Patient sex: M
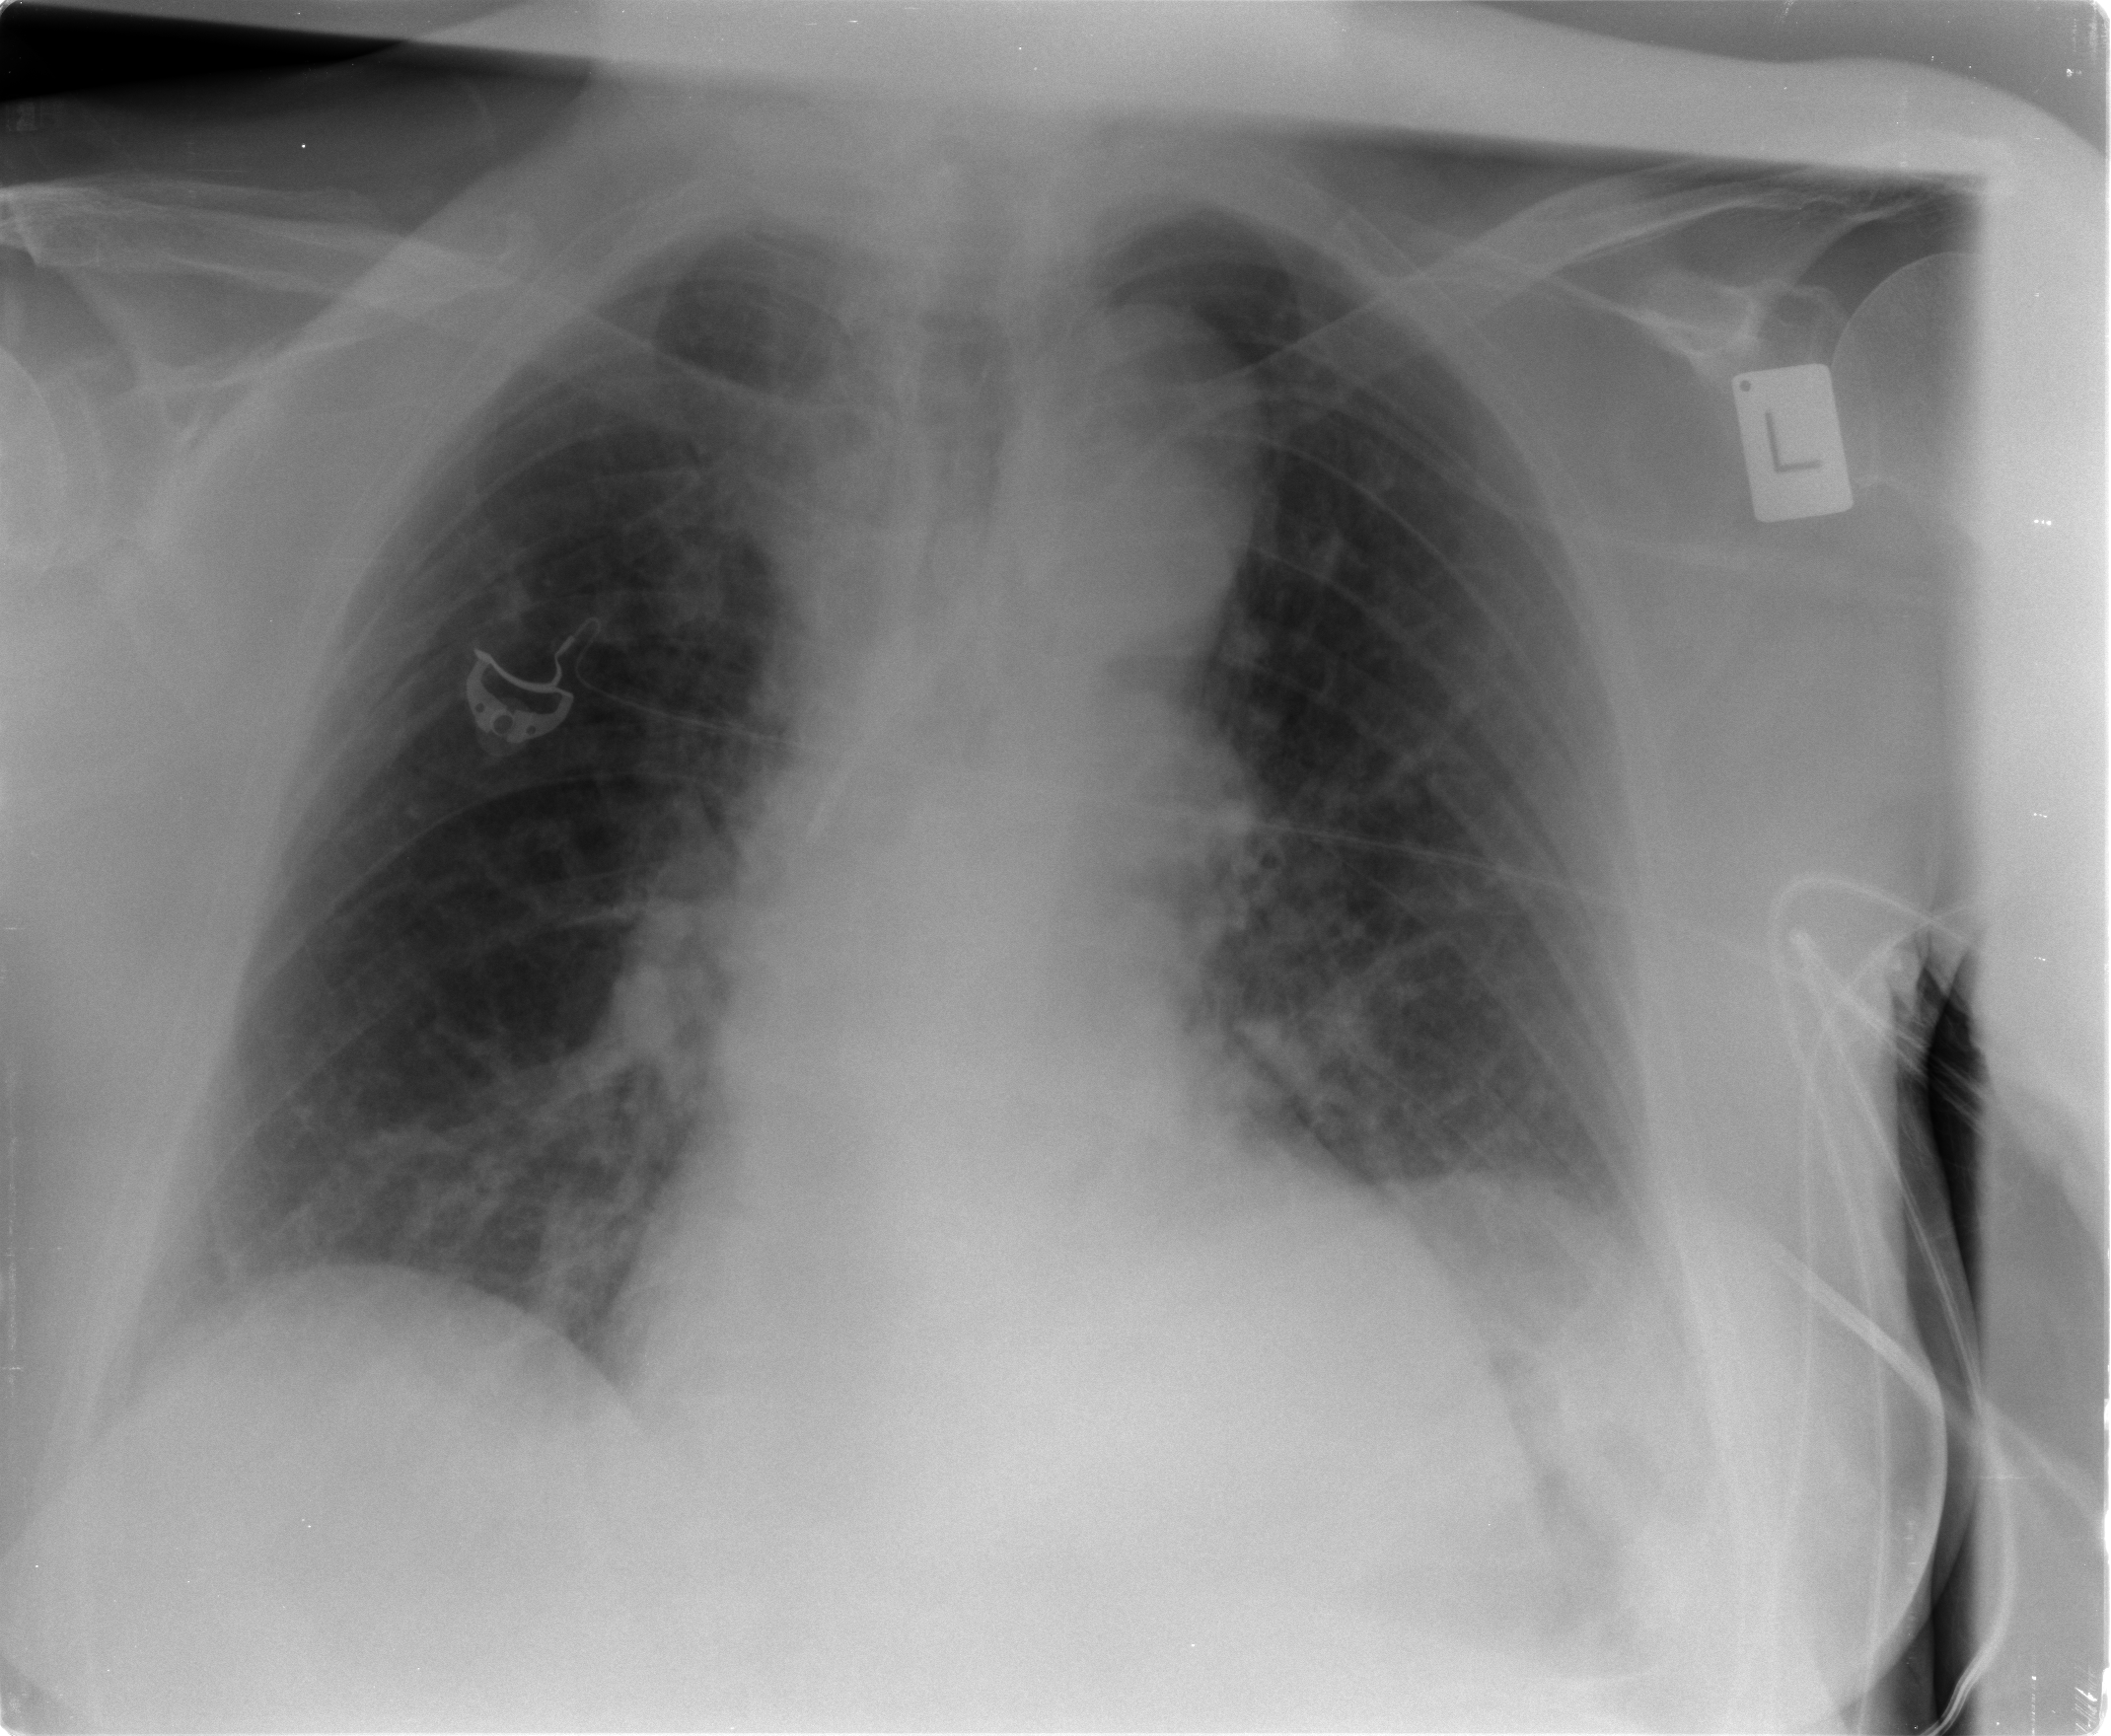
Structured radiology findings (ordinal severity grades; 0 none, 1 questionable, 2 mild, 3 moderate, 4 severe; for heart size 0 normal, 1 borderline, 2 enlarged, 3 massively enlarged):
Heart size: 1
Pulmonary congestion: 2
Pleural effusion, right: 0
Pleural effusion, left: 2
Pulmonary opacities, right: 0
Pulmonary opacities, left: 0
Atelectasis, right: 1
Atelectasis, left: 3